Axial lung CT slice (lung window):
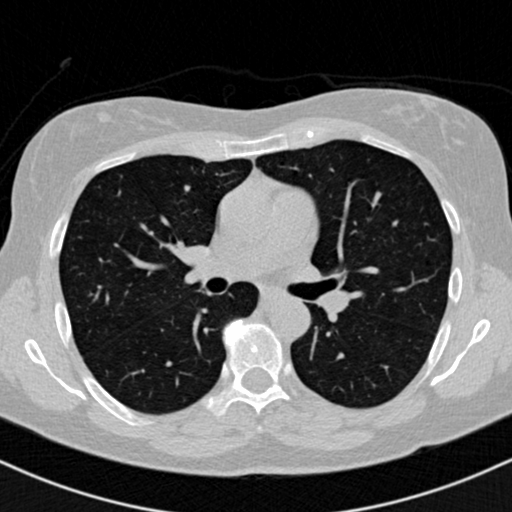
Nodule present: no